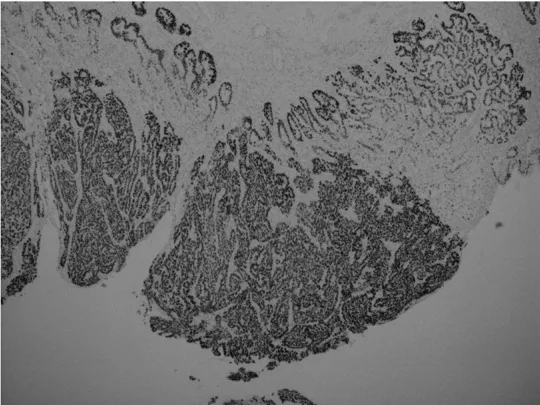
(B) Diffuse and strong reactivity to SALL4 (magnification, x40). AlphaFP; alpha-fetoprotein; SALL4, Sal-like protein 4.
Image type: pathology (h&e)